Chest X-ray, PA view. Patient: 57 years old, sex M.
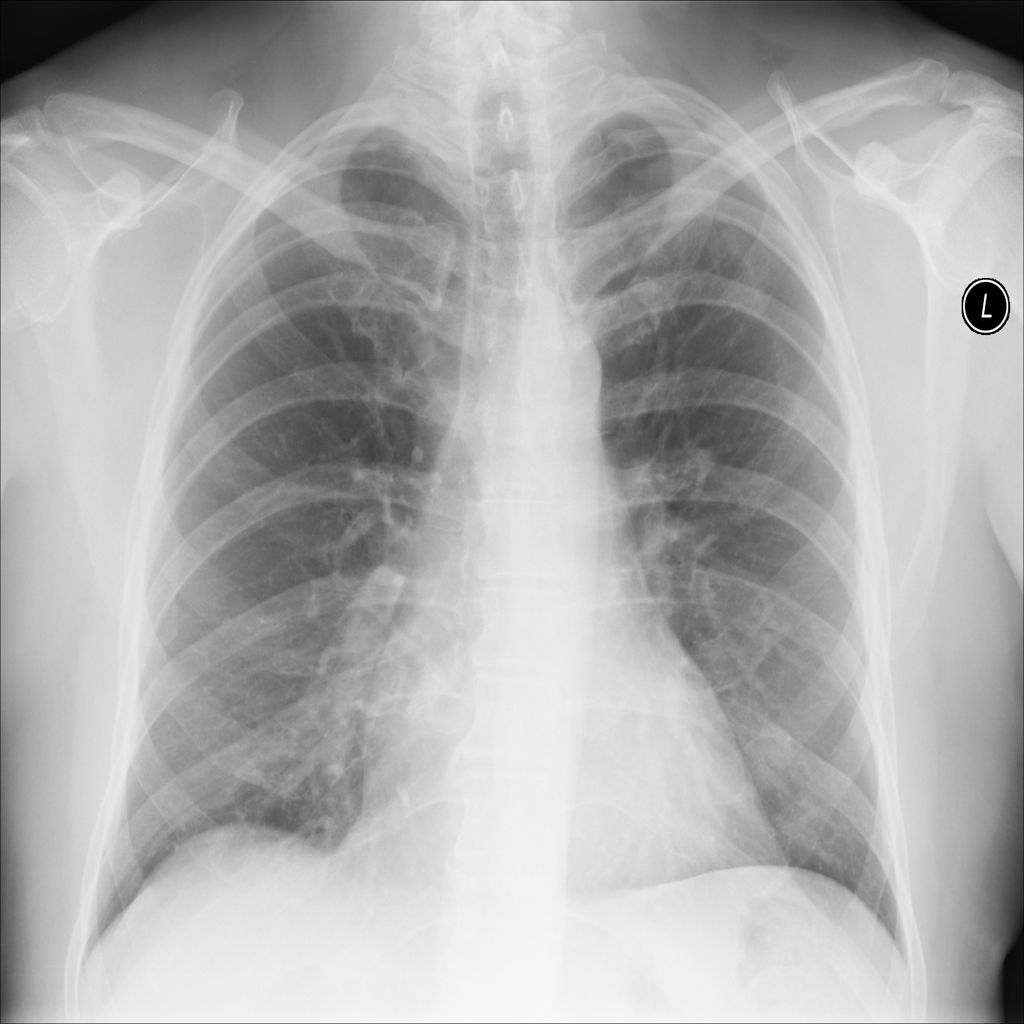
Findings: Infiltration